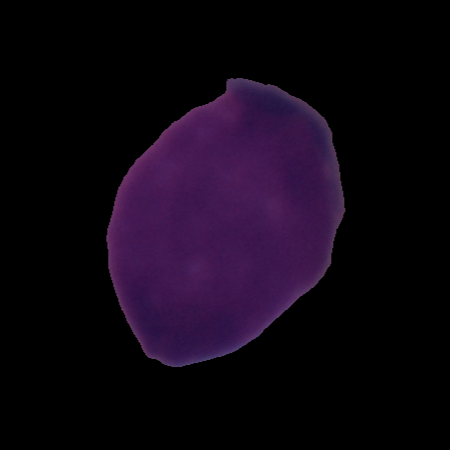
Label: cancer